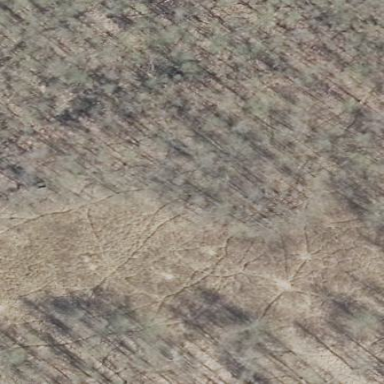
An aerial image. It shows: Bog wetland.